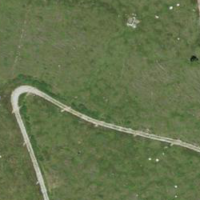
EUNIS habitat code: 26
Species observed at this site:
Cirsium palustre